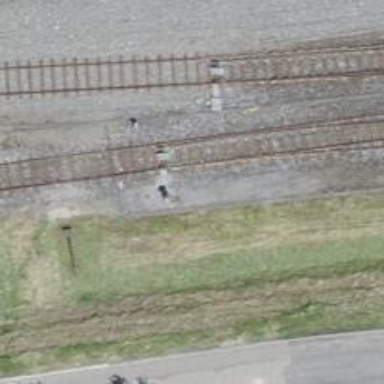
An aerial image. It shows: Railway switch.